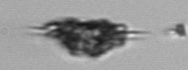
Label: Dictyocha